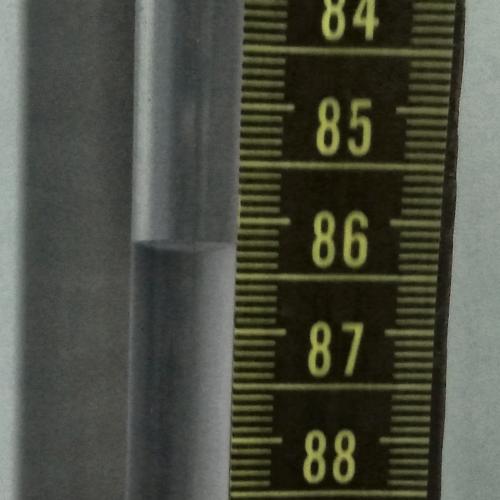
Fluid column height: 86.2 cm